Aerial crown-view tile of a tropical tree (Barro Colorado Island, Panama), acquired 20250512:
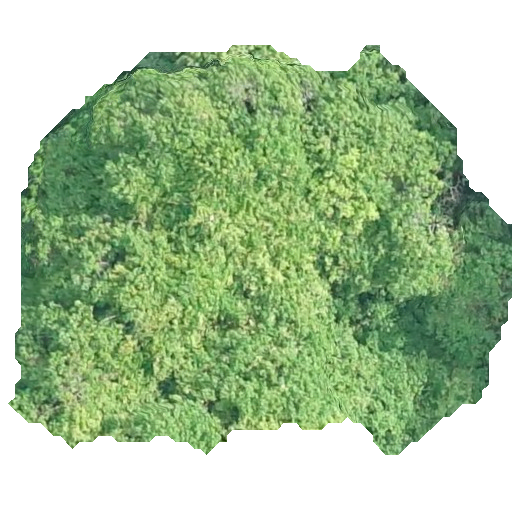
Species: Hura crepitans
GBIF accepted scientific name: Hura crepitans
Crown area: 240.937 m²